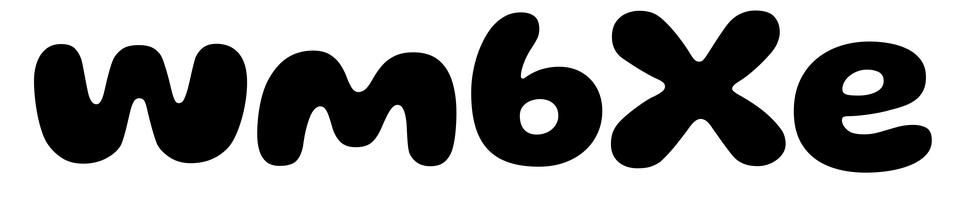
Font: Gluten_Bold